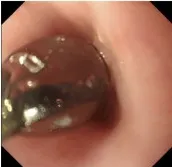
Esophagogastroduodenoscopy findings. During endoscopic balloon dilation. Black arrowheads, esophageal stricture.
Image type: endoscopy (gi_endoscopy)